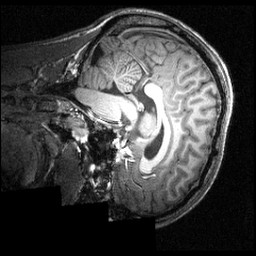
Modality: T1w
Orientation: sagittal
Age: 16
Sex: male
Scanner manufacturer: siemens
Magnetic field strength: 3.951 T
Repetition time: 1.5 s
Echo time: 0.00335 s